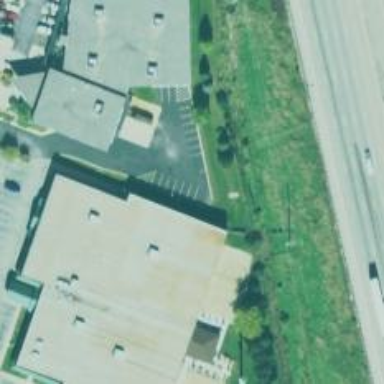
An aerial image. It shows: Building with bowling alley inside.